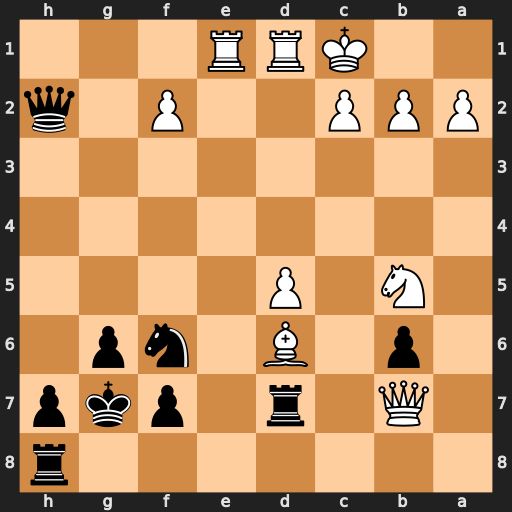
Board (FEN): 7r/1Q1r1pkp/1p1B1np1/1N1P4/8/8/PPP2P1q/2KRR3
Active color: b
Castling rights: -
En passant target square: -
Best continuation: Qh6+ f4 Rxb7